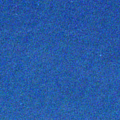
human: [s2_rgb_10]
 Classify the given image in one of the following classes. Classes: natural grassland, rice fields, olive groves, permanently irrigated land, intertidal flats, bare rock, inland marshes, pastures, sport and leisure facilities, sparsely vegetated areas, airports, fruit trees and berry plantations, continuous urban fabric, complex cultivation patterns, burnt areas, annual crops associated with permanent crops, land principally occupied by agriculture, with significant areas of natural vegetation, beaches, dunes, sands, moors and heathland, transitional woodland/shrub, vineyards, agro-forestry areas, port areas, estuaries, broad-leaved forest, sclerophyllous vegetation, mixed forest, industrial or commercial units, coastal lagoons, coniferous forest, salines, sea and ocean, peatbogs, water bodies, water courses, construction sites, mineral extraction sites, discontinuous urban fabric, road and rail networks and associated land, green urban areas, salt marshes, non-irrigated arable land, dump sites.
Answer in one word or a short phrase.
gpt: sea and ocean